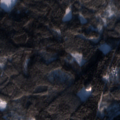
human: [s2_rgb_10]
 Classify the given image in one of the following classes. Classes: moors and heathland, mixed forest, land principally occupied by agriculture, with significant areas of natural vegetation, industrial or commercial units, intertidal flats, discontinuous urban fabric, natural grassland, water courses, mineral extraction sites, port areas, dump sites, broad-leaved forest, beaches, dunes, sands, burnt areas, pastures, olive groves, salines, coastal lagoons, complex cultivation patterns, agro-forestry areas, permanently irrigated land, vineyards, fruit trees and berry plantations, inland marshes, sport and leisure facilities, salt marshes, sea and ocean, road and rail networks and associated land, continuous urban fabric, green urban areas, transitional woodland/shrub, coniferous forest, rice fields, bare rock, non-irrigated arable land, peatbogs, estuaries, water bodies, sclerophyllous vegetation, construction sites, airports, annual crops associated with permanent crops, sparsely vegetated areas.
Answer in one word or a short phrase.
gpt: coniferous forest, mixed forest